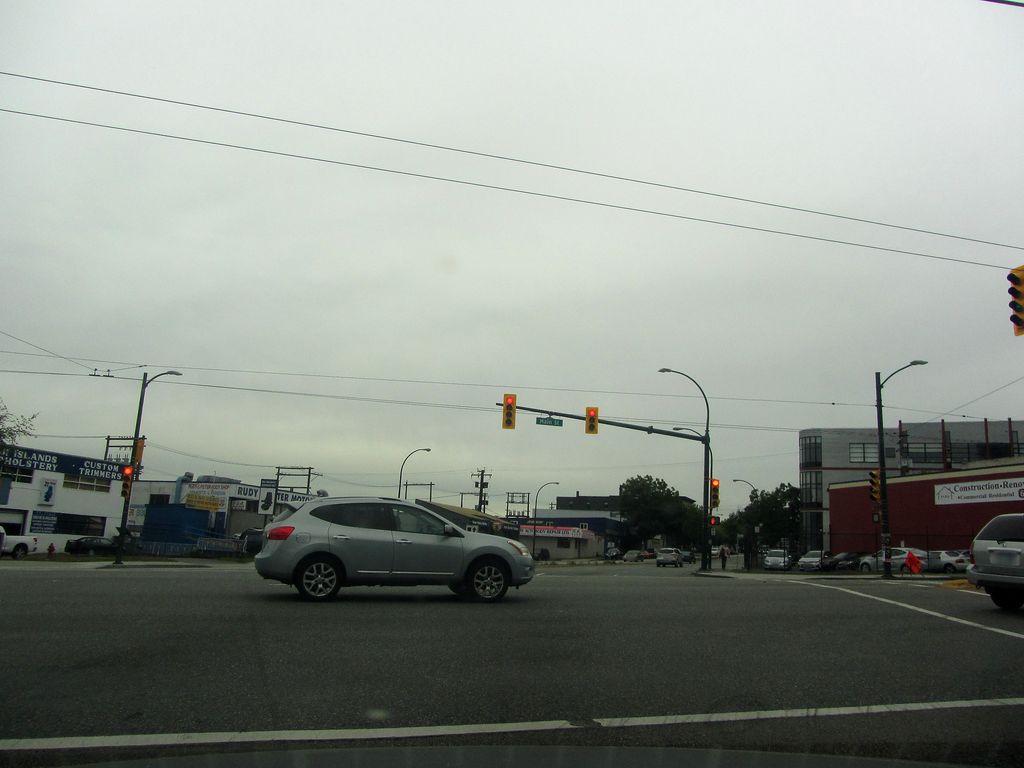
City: vancouver